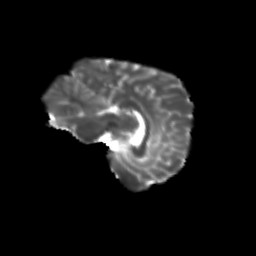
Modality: T2w
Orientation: sagittal
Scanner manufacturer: siemens
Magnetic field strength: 3 T
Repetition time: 9.2 s
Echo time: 0.084 s